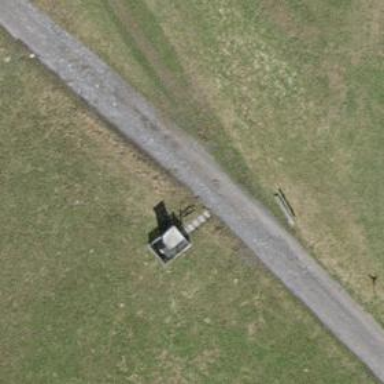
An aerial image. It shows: Wayside cross with historic significance.